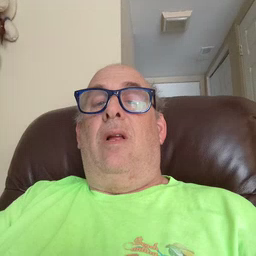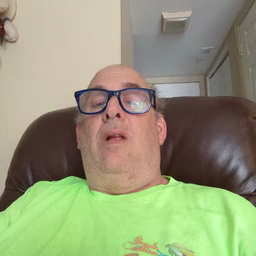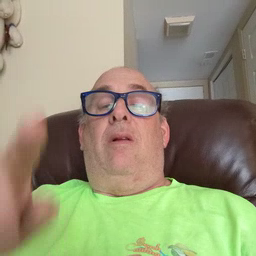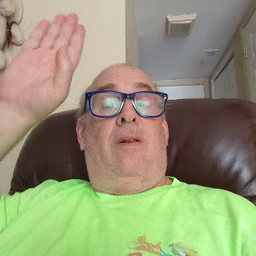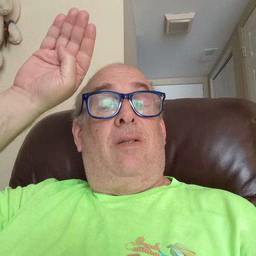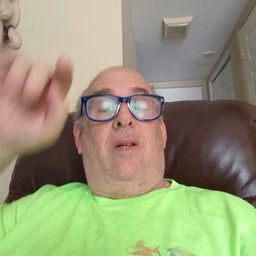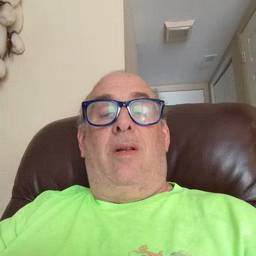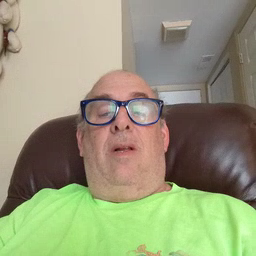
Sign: donkey